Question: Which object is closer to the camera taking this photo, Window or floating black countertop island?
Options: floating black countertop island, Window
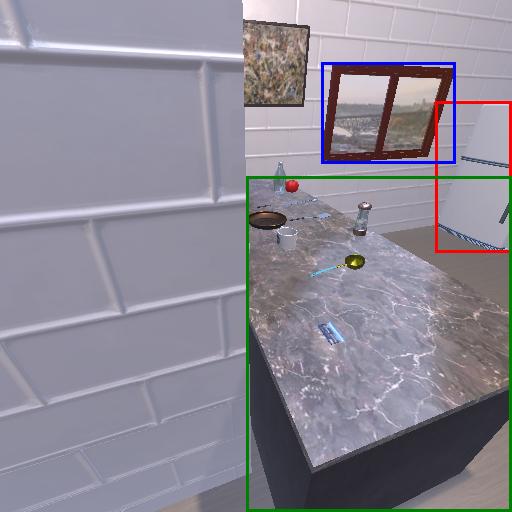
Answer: floating black countertop island